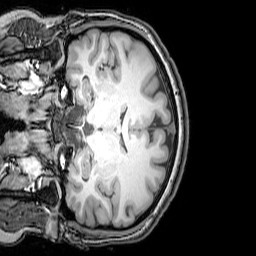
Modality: T1w
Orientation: coronal
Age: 25
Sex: female
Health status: healthy
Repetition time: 0.081 s
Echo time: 0.037 s